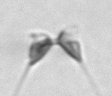
Label: Asterionellopsis_glacialis